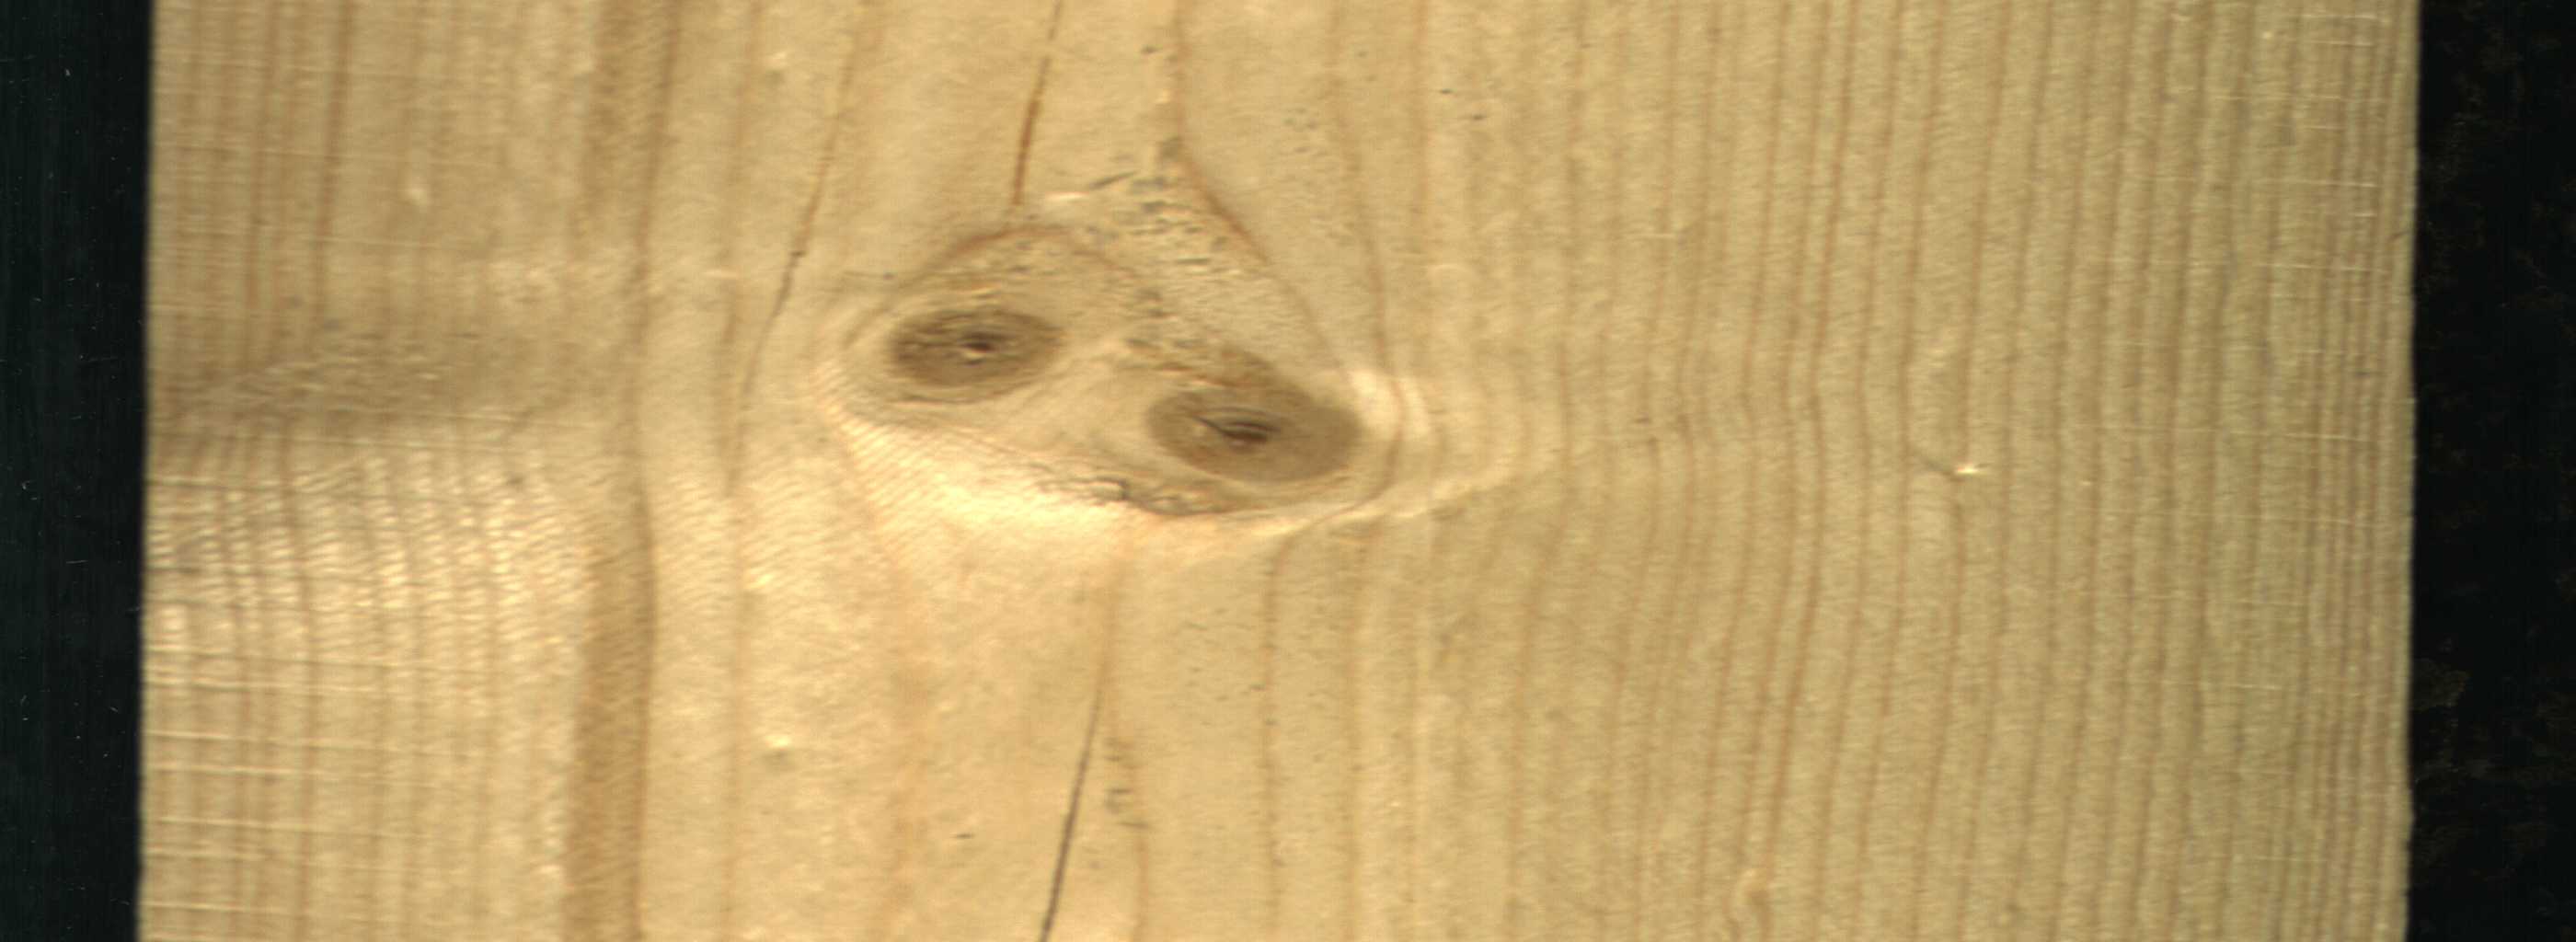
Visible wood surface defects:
Crack
Live_Knot
Live_Knot